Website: apple
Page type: customer-info-address
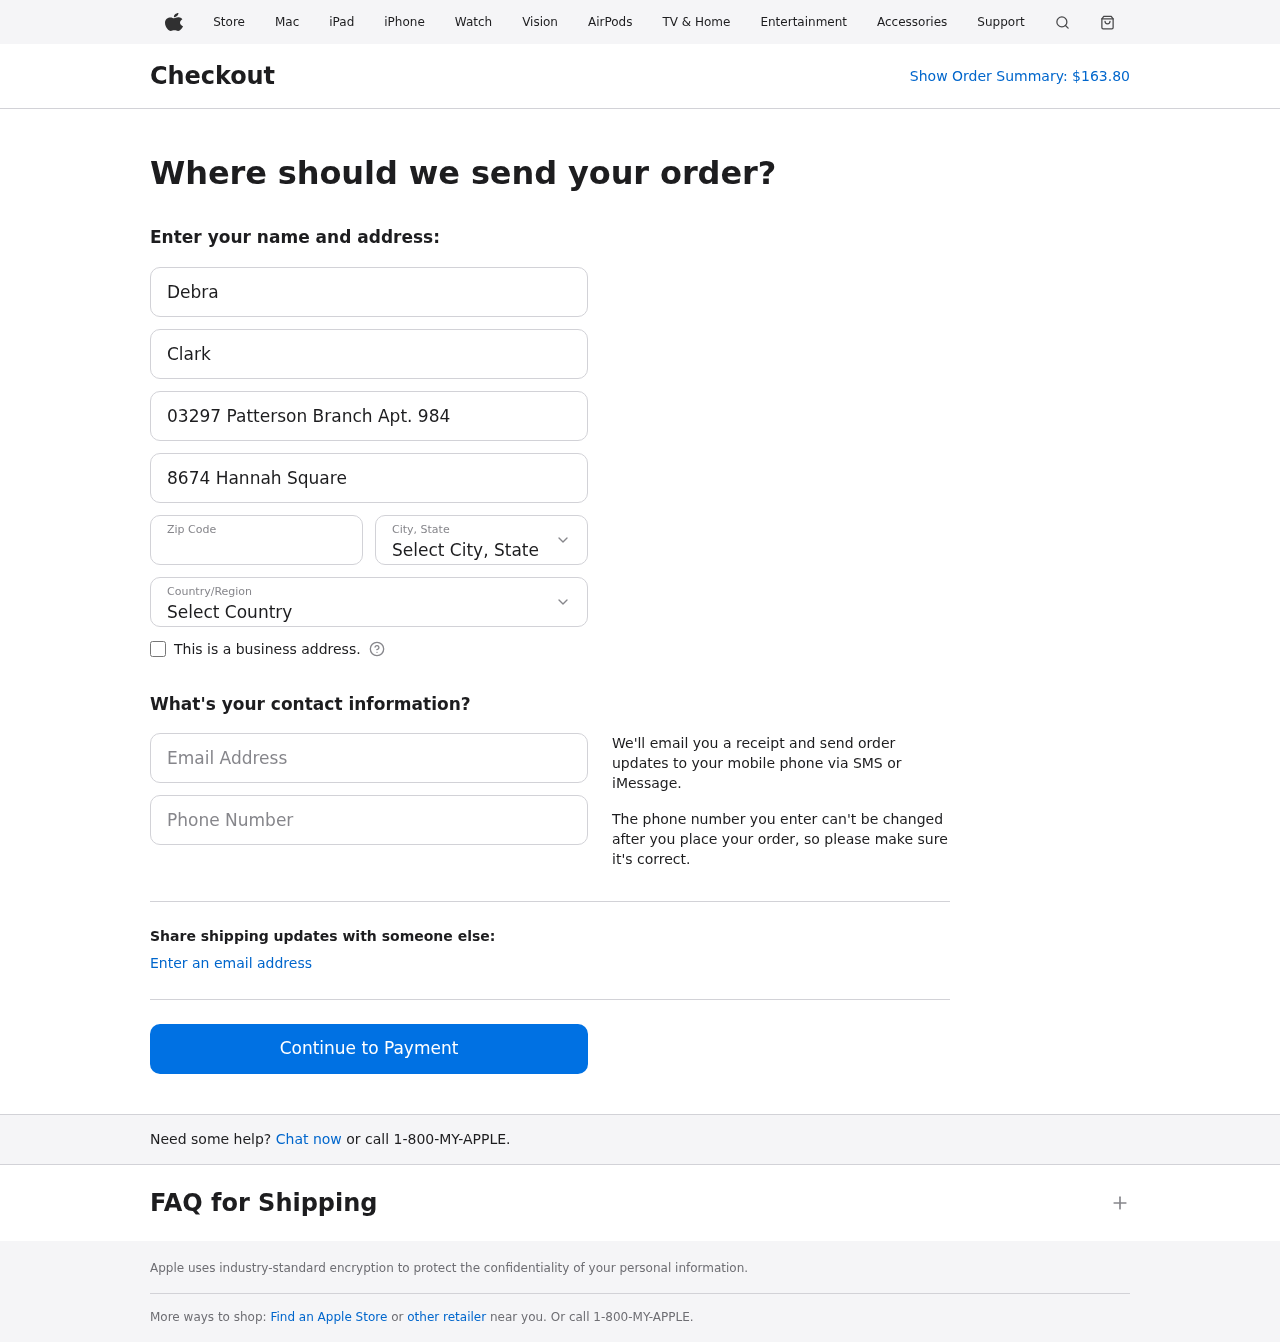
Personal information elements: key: PII_CITY_STATE
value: West Valerieton, SD
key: PII_COUNTRY
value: United States
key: PII_EMAIL
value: dclark@yahoo.com
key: PII_FIRSTNAME
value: Debra
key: PII_LASTNAME
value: Clark
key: PII_PHONE
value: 7015653309
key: PII_POSTCODE
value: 63445
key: PII_STREET
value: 03297 Patterson Branch Apt. 984
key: PII_STREET2
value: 8674 Hannah Square Suite 941
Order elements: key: ORDER_TOTAL
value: $163.80